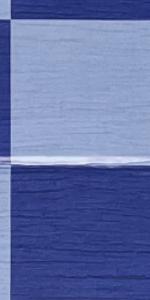
Label: Empty